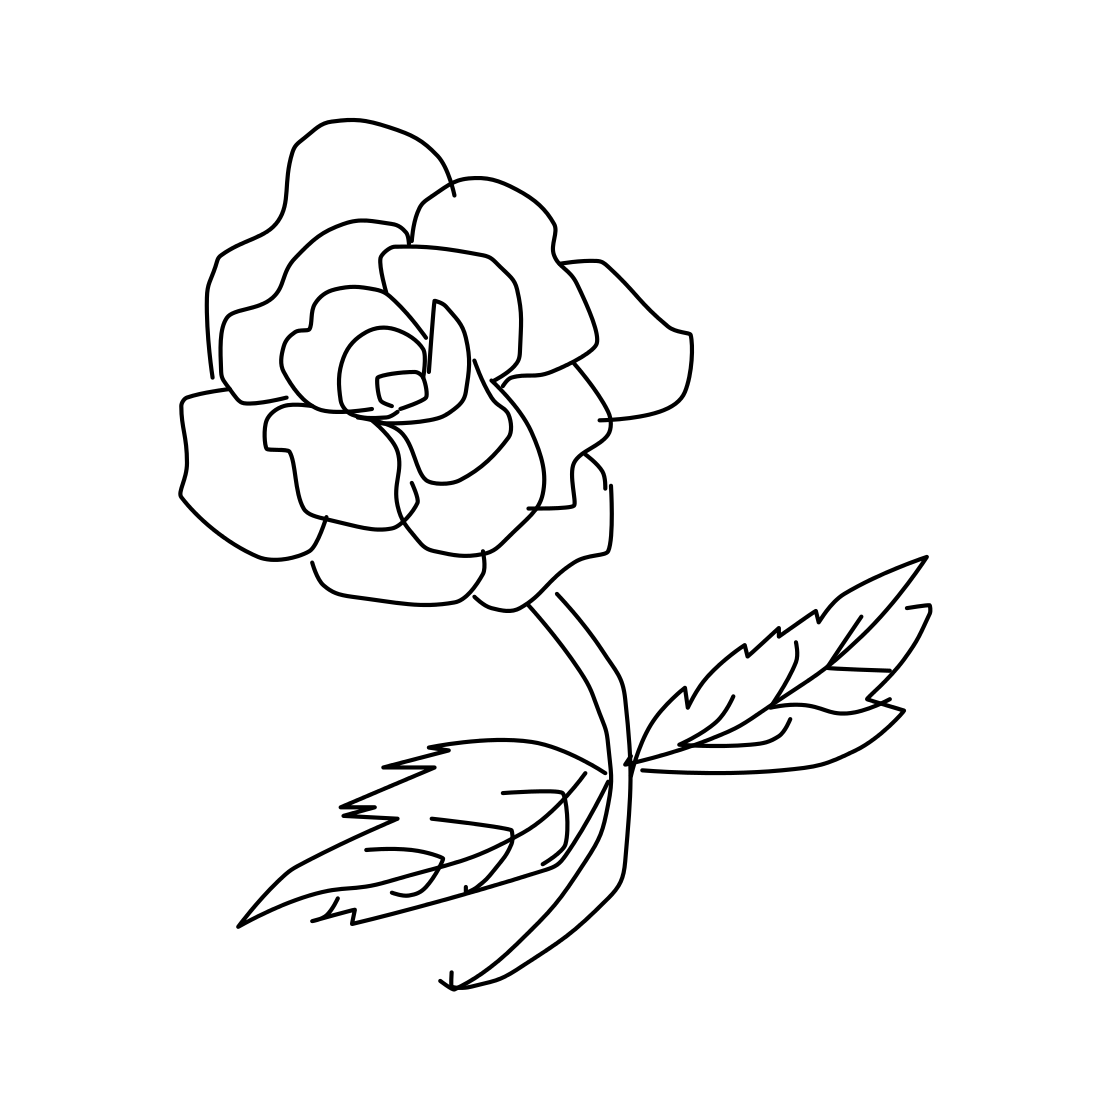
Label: flower with stem